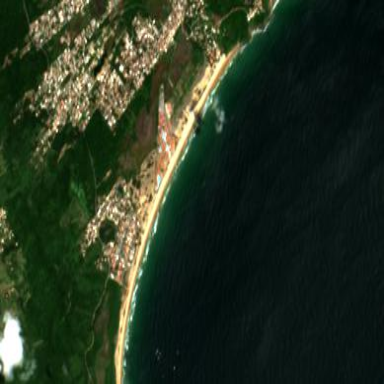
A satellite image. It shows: Sandy beach with natural surface.